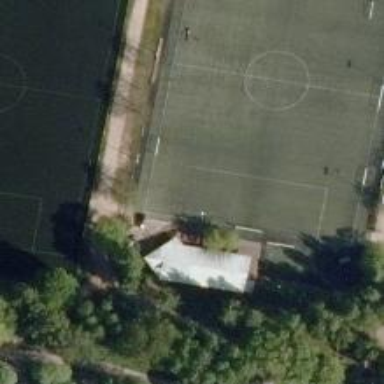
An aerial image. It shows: Sports center building dedicated to soccer.